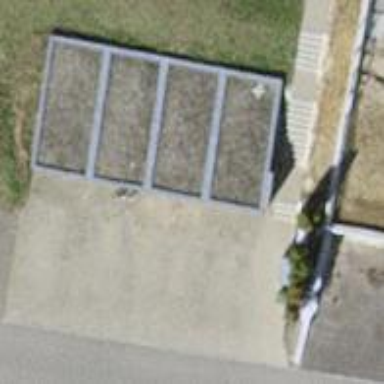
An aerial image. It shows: Garage building.